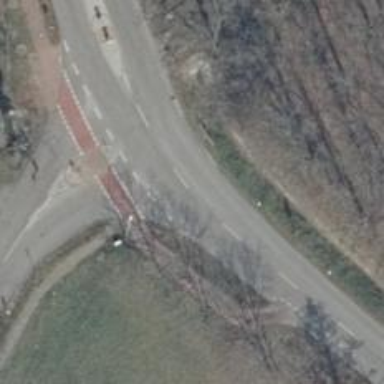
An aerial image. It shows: Tertiary road with asphalt surface and cycle track on the left.